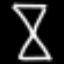
Label: hourglass